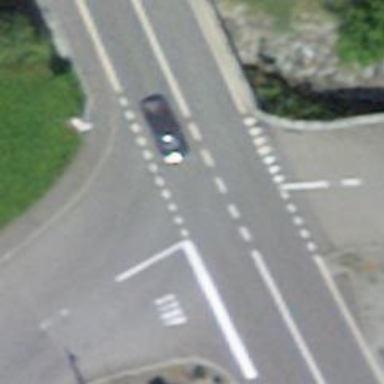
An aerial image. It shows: Road with stop sign.